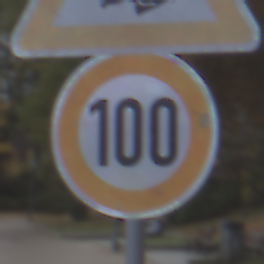
Verkehrszeichen: Geschwindigkeit100
Zusatzzeichen oben: AmphibienwanderungRechts
Umgebung: Outdoor, Urban
Tageszeit: MorningAfternoon
Wetter: Overcast
Licht: Natural
Jahreszeit: NotSpecified
Kontrast: LowContrast